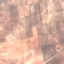
Land use / land cover class: PermanentCrop